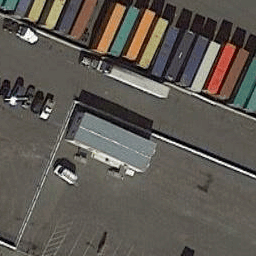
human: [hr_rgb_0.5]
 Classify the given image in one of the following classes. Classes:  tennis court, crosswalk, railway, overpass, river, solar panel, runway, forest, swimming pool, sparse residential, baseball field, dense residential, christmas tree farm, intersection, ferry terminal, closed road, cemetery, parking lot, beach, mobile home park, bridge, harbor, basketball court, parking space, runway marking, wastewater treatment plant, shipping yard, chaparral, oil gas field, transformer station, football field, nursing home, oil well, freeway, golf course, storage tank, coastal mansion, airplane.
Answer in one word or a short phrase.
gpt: shipping yard